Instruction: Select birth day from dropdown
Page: traveler
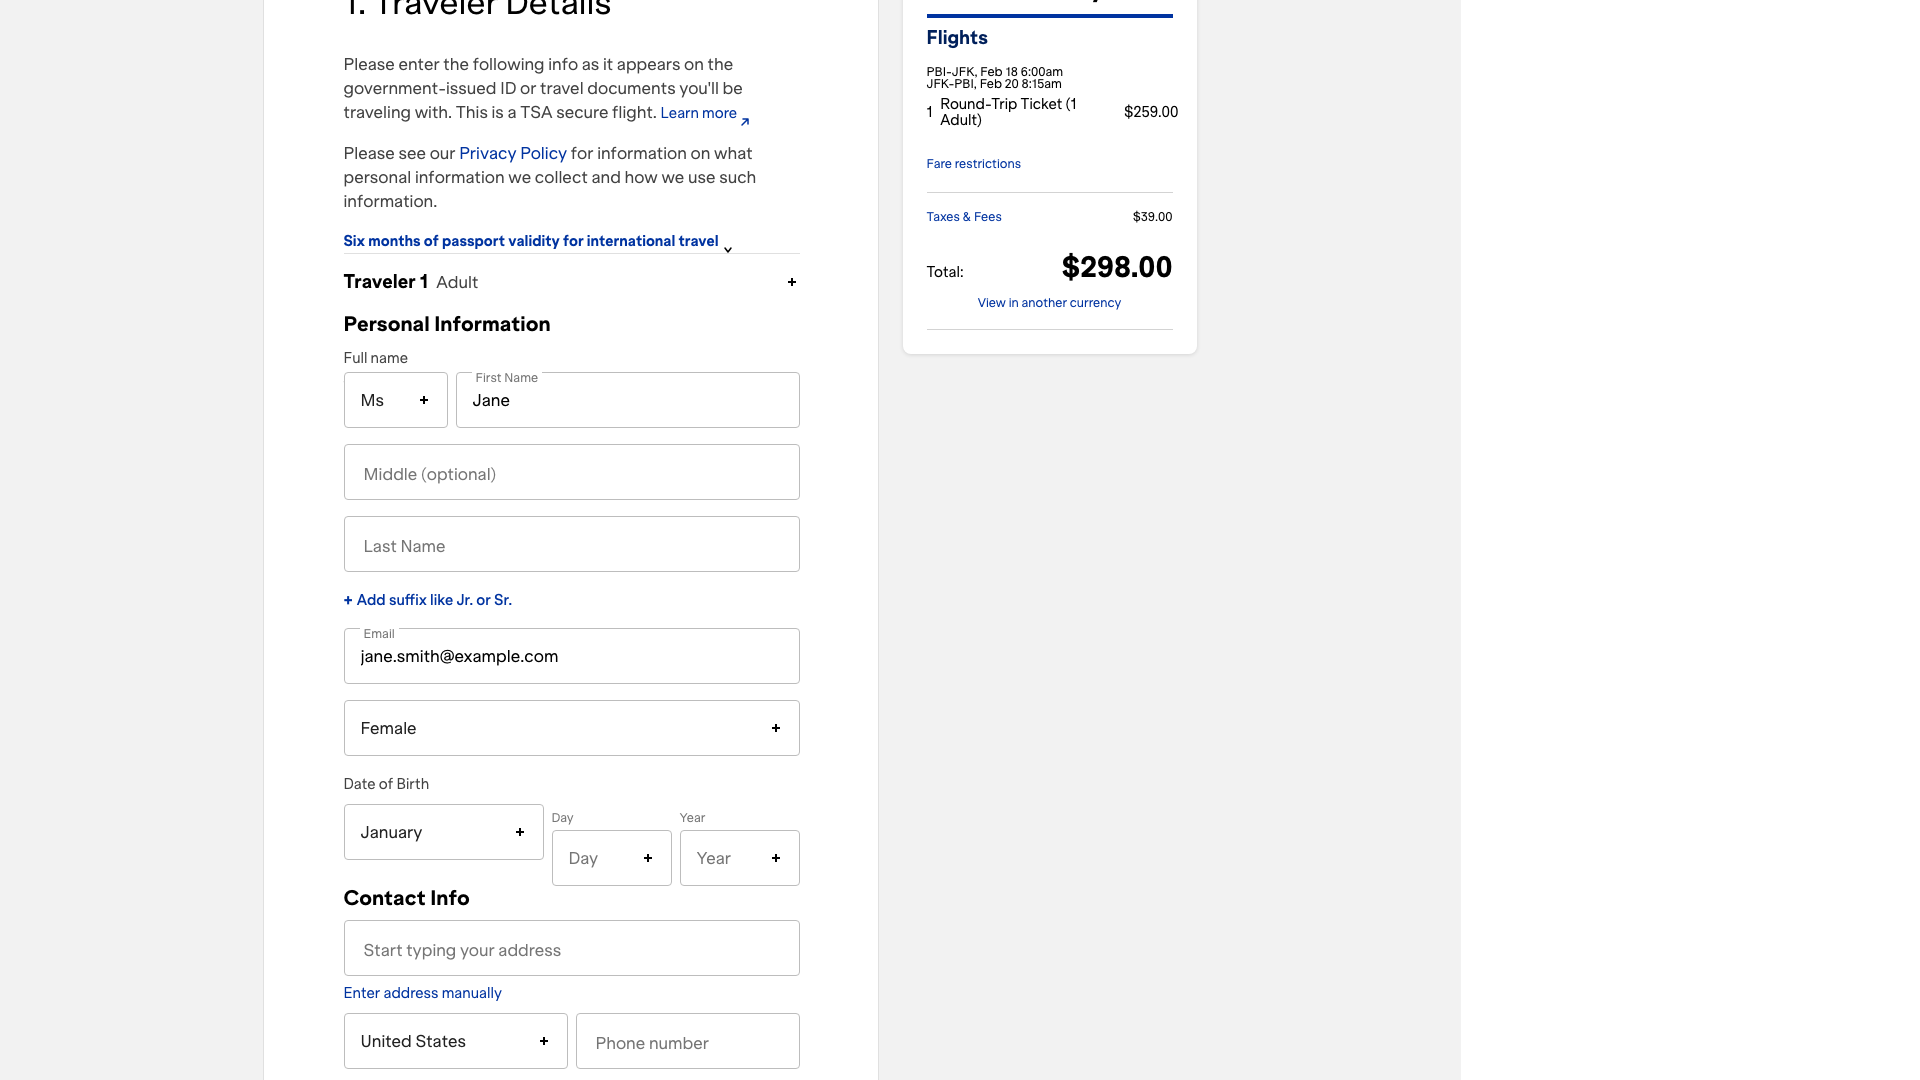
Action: click